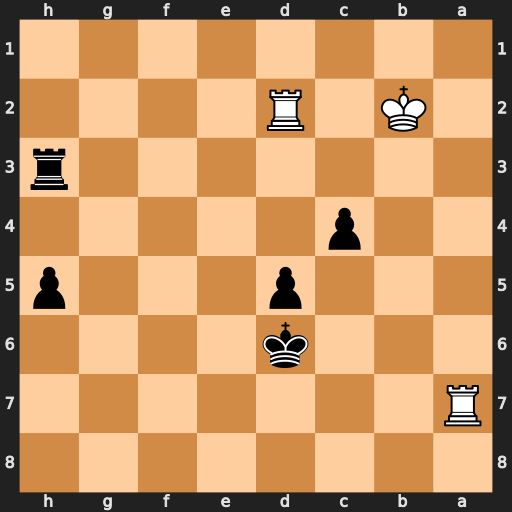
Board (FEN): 8/R7/3k4/3p3p/2p5/7r/1K1R4/8
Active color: b
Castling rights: -
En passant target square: -
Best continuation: c3+ Kc2 cxd2